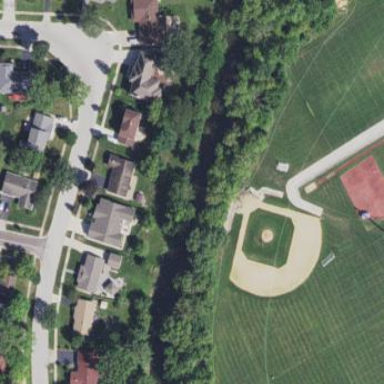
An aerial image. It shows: Baseball pitch for leisure and sports activities.